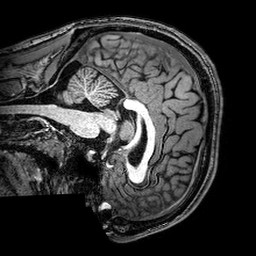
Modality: T1w
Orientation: sagittal
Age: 22
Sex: male